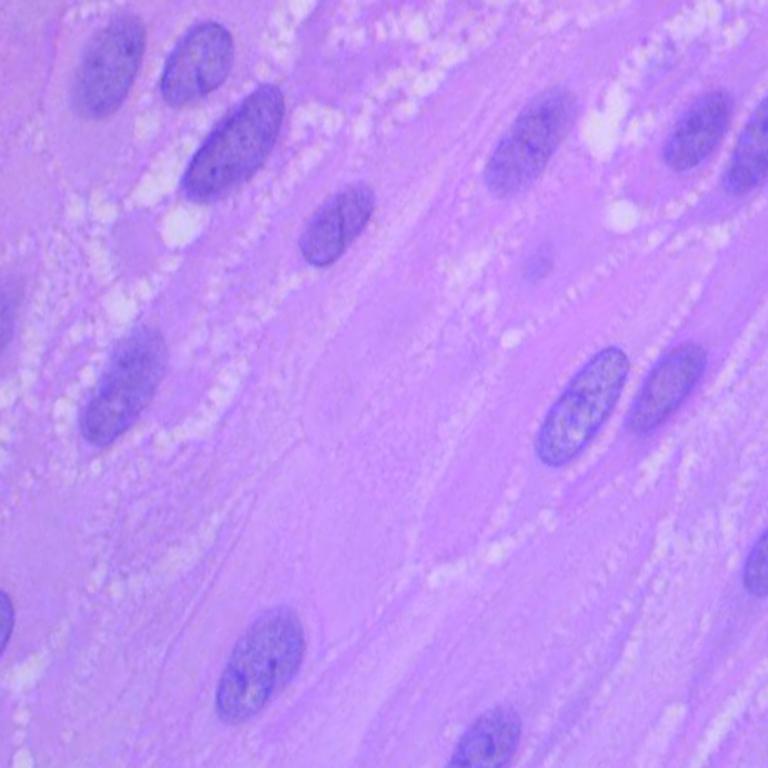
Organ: lung
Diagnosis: squamous carcinomas